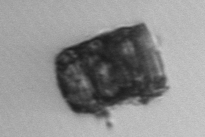
Label: Paralia_sulcata